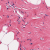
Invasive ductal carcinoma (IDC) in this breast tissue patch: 0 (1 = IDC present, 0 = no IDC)